Question: Is it possible in AX 2012 to find a particular word/words written in a string type field in AX 2012 table or form based on mouse selection. e.g, I have a field named Memo in my table named test. In that field I have a written a text as:
Hello, We need to confirm you that your < mobileNumber > is successfully attached with your account no. < Account >.
Now, if I open a form and select(highlight) a text written in text field using a mouse. Is it possible to do a formatting for the selected word(mobilenumber).
I need to clarify that, by formatting I mean to modify the display style of that text(e.g, BOLD, ITALIC, UNDERLINE etc.)
OR, Can I add a text field which have all the formatting options available similar as in below figure.

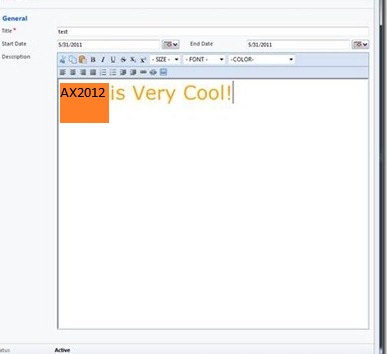
Answer: I have researched a lot and actually found a solution. Yes, it is true that we cannot add RichTextBox directly as a control in forms for AX2012 But it can be acheived using class named
Just run the above class and see the magic as

It is a separate form in AX 2012, to add richtextbox and controls we can use some methods written in SysInetHTMLEditor class.
In following link, Microsoft have included Richtext as a :FormControlType System Enumeration [AX 2012]
<URL>
I am sure, Microsoft will include Richtextbox as a controltype in future updates for Ax2012.